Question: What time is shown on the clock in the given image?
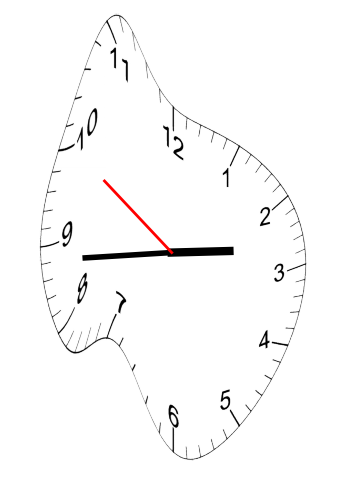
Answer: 02:43:50